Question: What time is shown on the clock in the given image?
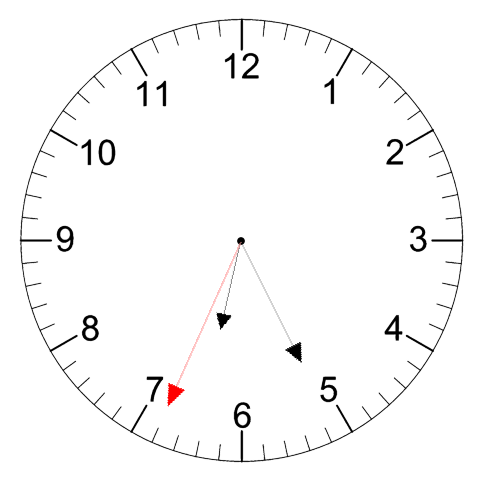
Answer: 06:25:34